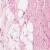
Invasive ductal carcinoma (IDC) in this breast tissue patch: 0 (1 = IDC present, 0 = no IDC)